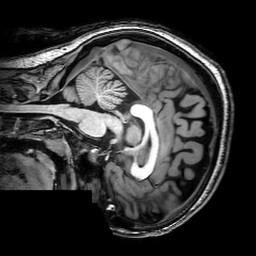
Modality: T1w
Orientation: sagittal
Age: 22
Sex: female
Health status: healthy
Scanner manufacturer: philips
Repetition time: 0.008163 s
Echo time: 0.00373 s